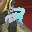
Label: 2